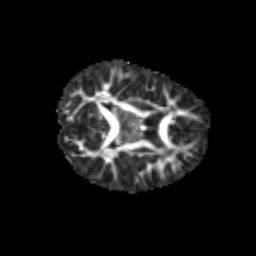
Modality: FA
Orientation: axial
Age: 6
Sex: female
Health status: healthy